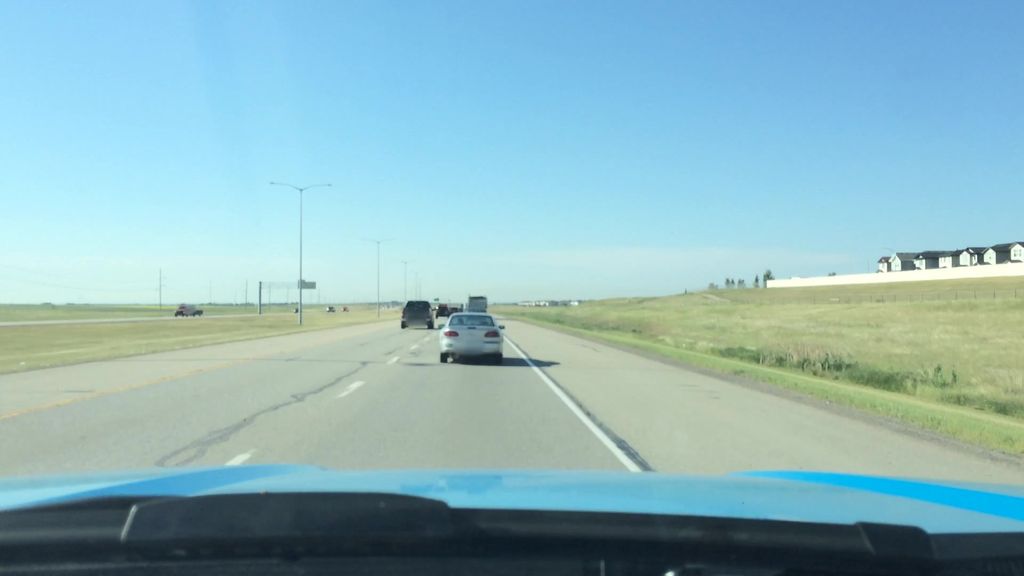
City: calgary